Field crop: maize
Growth stage: 2
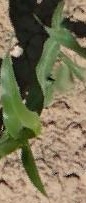
Species: maize